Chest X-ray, PA view. Patient: 44 years old, sex M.
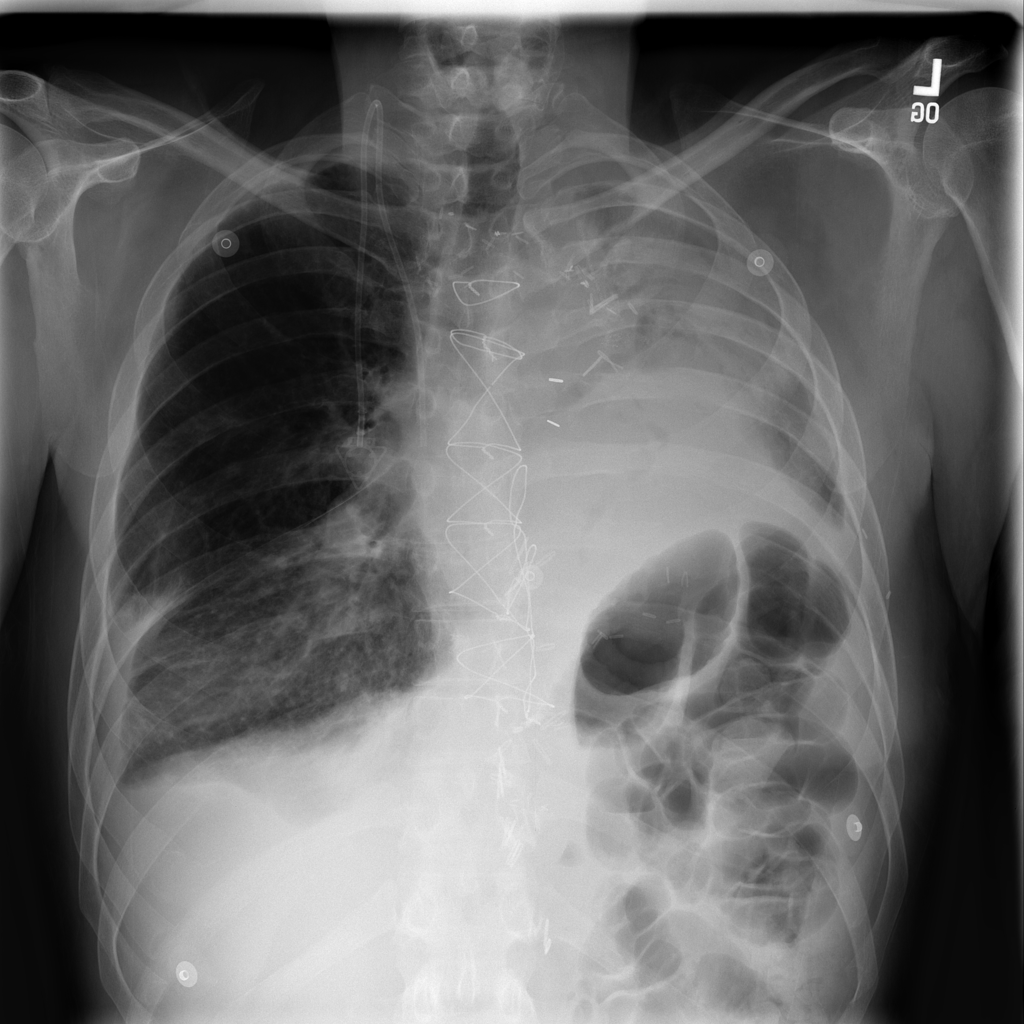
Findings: Infiltration